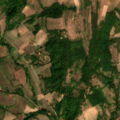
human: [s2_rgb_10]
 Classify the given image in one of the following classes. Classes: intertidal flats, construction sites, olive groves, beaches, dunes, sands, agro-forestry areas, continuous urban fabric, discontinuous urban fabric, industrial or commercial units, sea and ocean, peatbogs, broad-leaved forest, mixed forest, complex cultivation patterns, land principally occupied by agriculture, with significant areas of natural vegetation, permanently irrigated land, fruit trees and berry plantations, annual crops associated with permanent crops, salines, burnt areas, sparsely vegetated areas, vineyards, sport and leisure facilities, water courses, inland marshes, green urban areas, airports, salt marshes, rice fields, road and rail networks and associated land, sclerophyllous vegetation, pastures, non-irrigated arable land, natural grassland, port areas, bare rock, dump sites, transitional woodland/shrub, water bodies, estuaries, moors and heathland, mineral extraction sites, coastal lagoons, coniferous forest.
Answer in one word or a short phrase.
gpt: discontinuous urban fabric, complex cultivation patterns, land principally occupied by agriculture, with significant areas of natural vegetation, broad-leaved forest